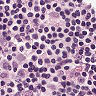
Metastatic tissue present: no